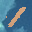
Label: 1